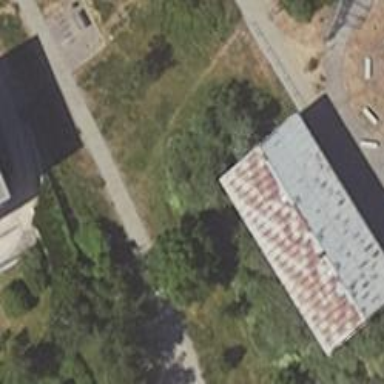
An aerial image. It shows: Yard meant for services.